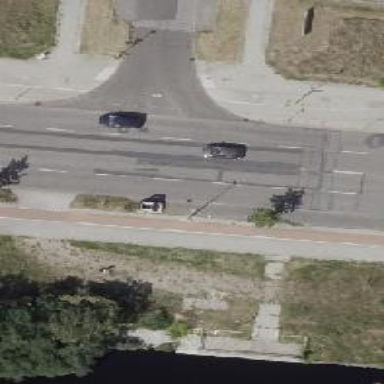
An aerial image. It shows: Primary highway with asphalt surface. There are separate sidewalks and parking areas on both sides. Public surveillance is also present in the area.